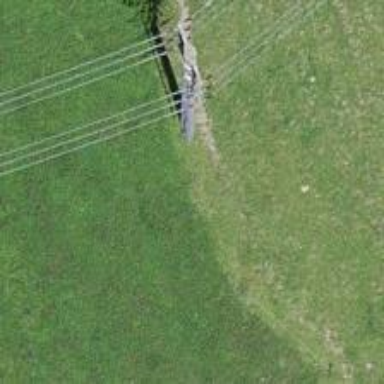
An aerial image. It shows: Power pole.